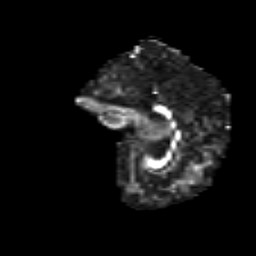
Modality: FA
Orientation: sagittal
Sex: male
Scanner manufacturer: siemens
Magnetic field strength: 3 T
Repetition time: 5 s
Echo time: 0.071 s